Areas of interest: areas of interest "Educational"
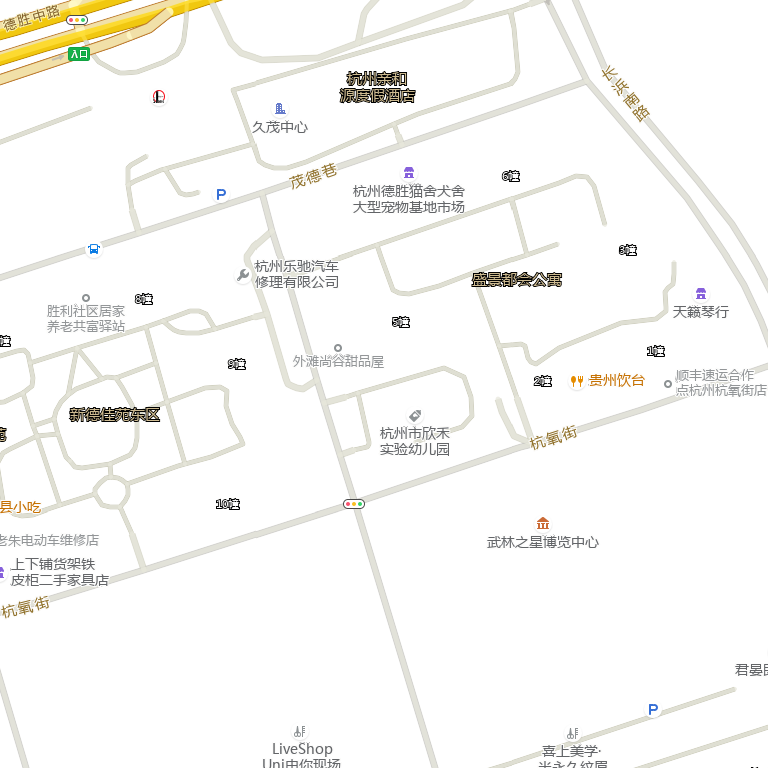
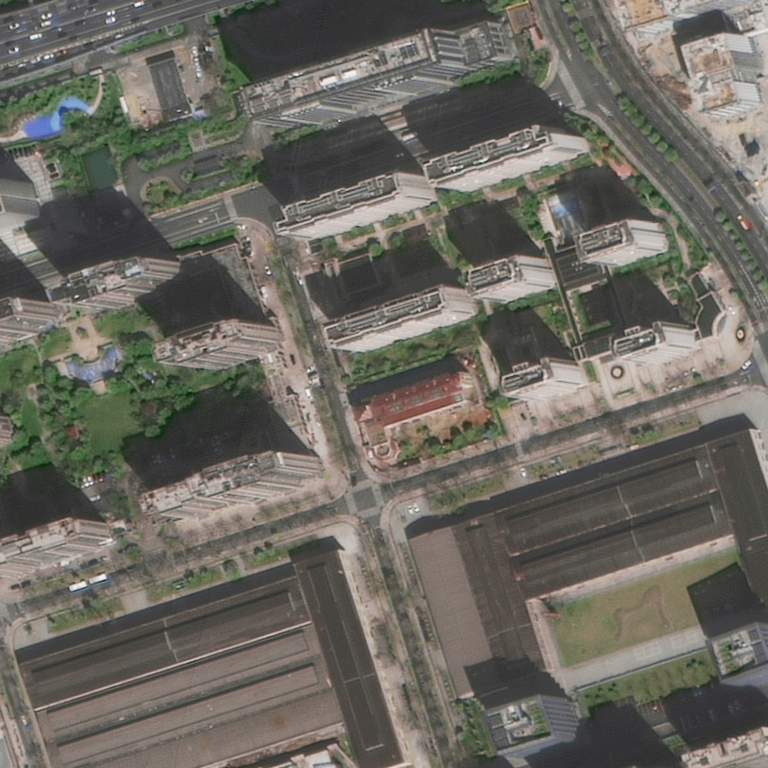